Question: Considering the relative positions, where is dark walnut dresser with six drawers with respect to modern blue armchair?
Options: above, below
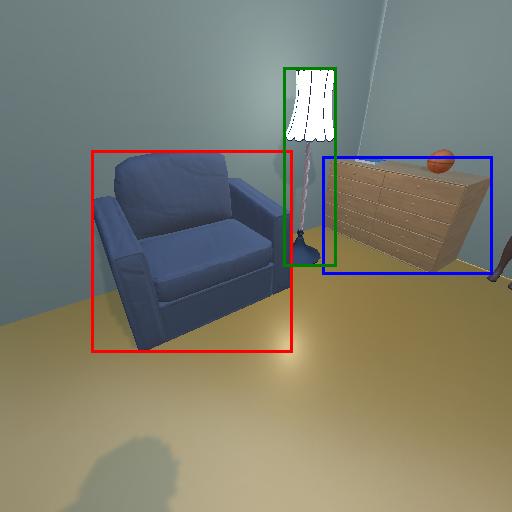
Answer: above